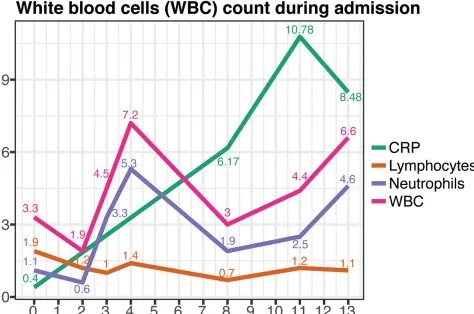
(C) A timeline of the hospitalization with concurrent events and tests.
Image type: chart (chart)